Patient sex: M
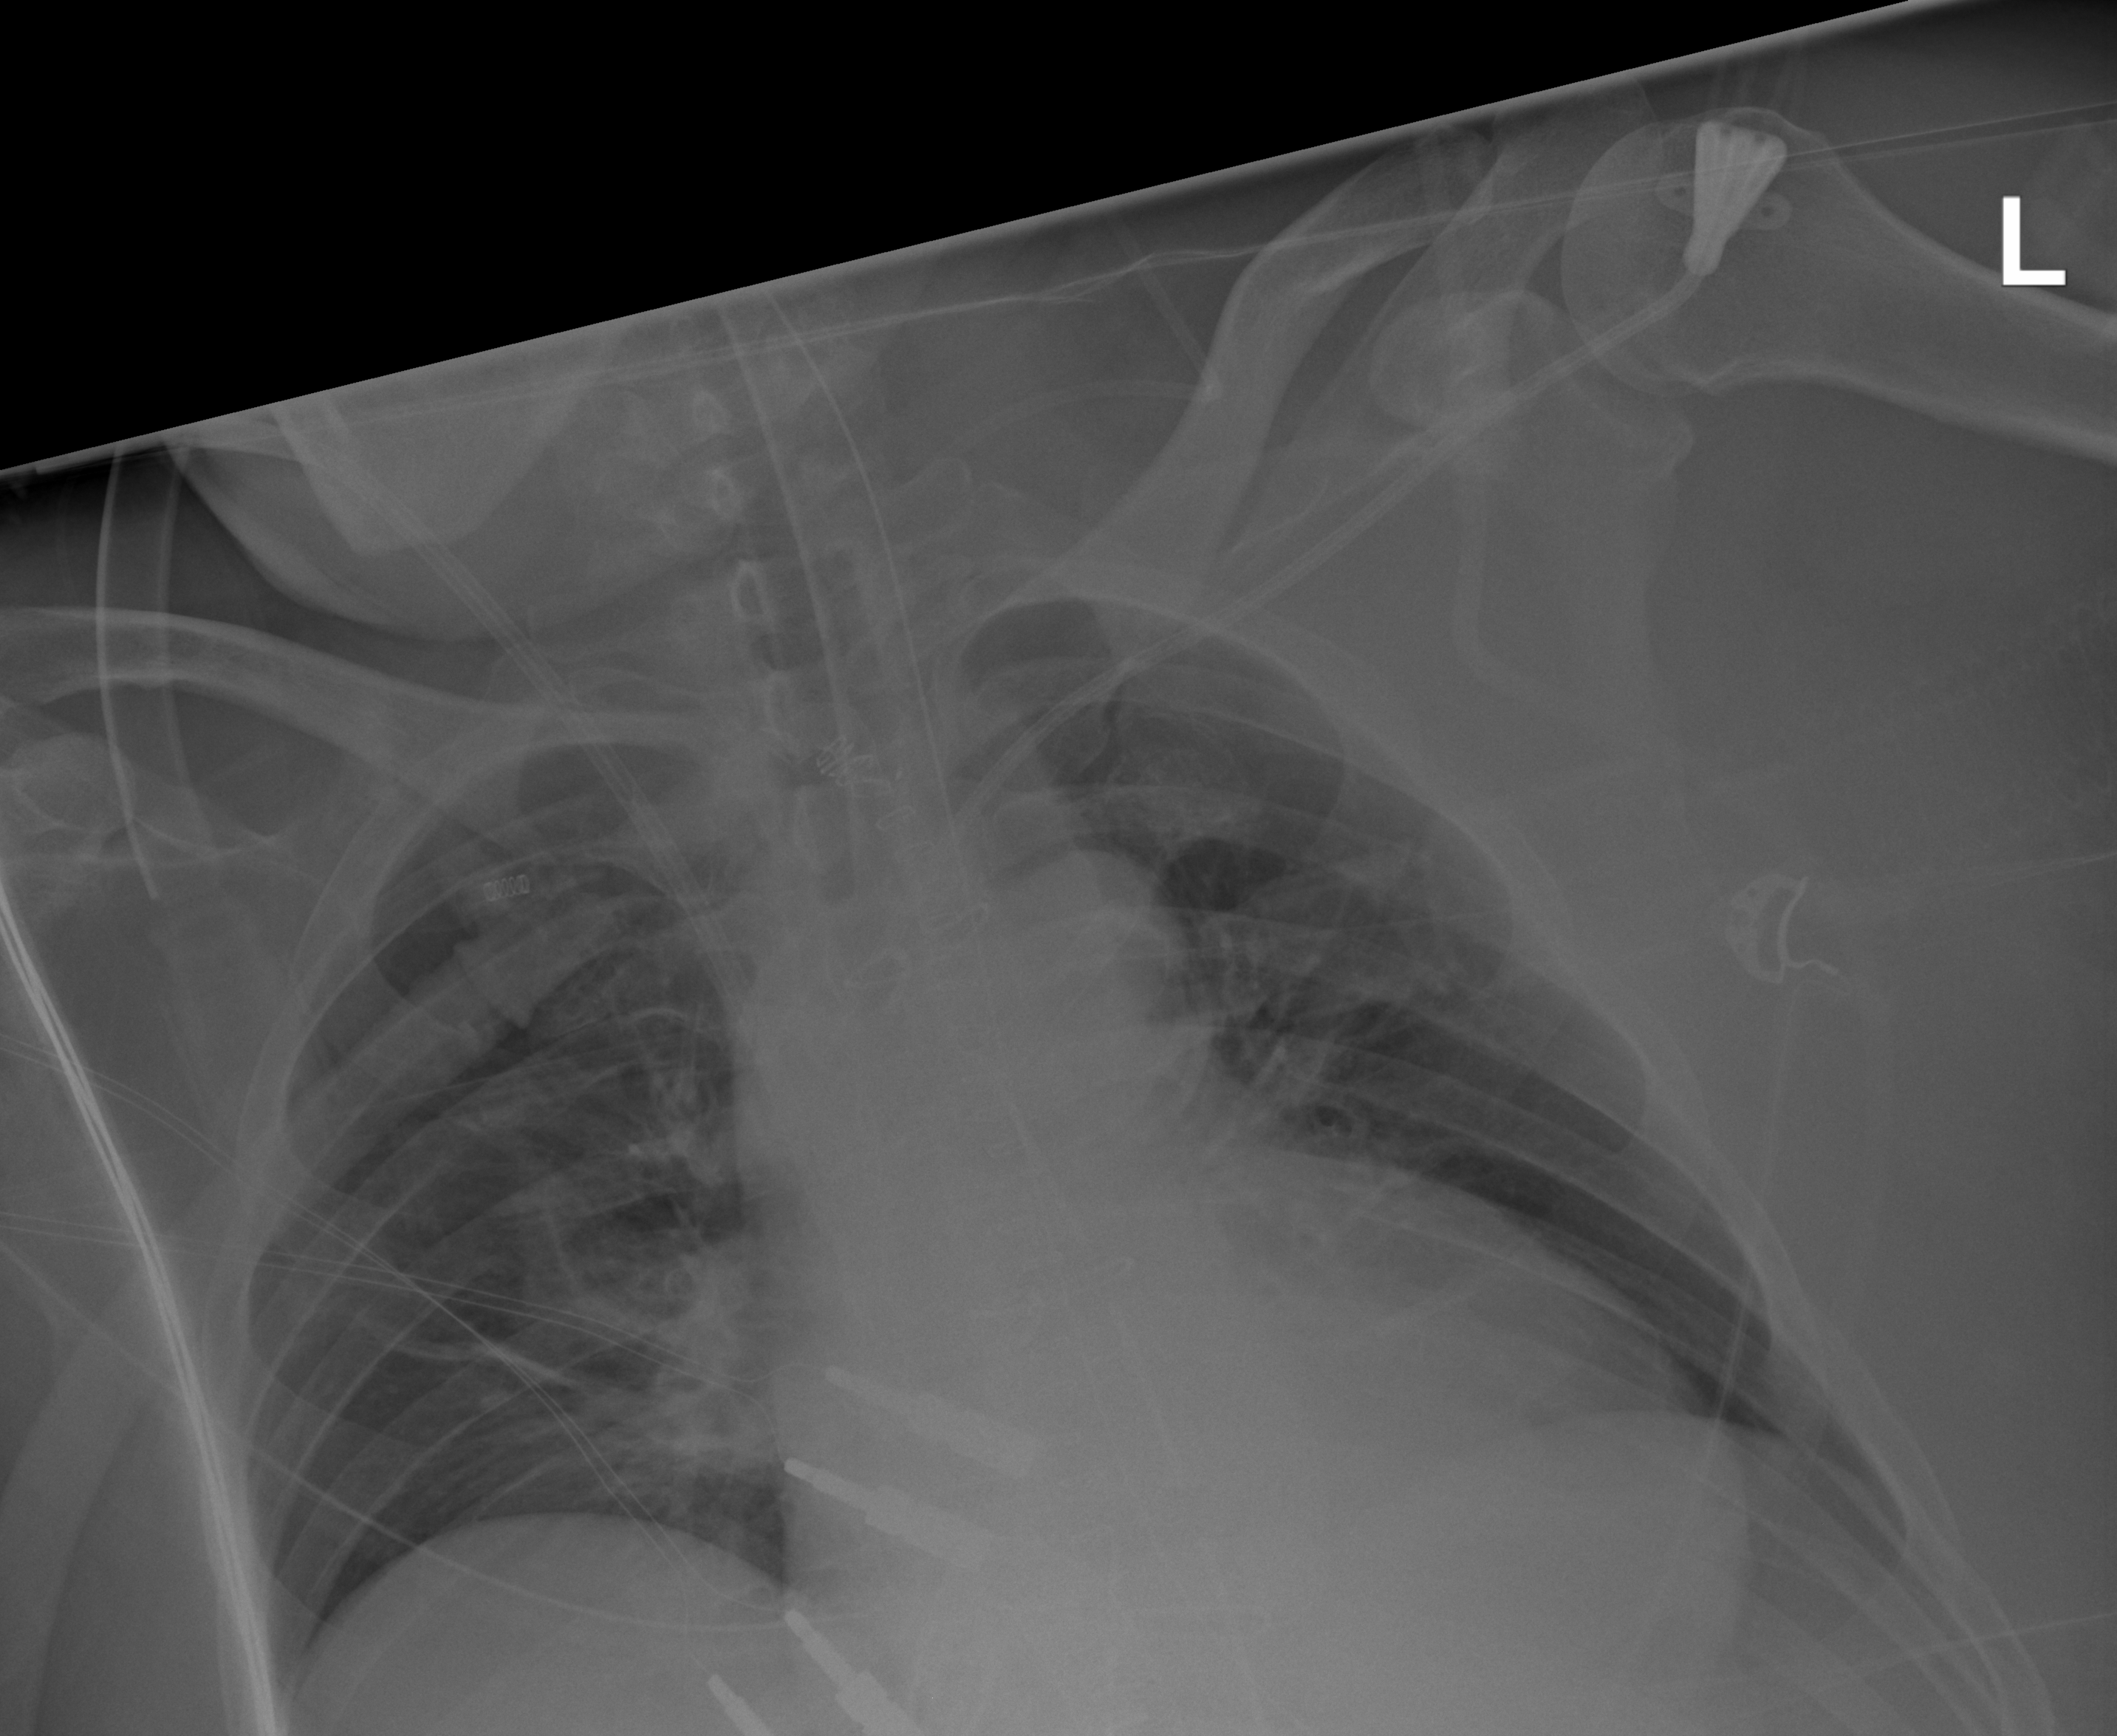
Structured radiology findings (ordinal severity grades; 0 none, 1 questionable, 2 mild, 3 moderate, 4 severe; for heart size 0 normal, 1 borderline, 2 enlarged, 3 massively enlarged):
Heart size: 2
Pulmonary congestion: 2
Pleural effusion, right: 0
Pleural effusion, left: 0
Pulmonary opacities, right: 2
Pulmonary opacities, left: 0
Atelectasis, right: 2
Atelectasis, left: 0